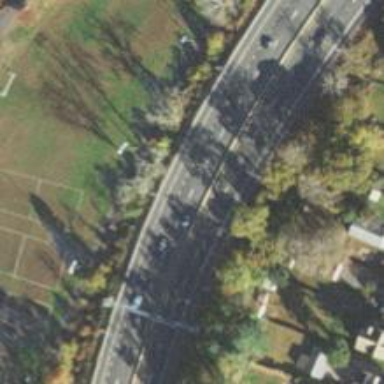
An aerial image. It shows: Motorway junction.